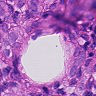
Metastatic tissue present: yes